Question: I'm using appium to automated an already installed app on my device.
(I didn't write it, and it's not my apk).
After a starting splash activity, comes the main activity with a photo grid view.
After I enter this activity, how can i select a photo of index 3 in a gridView?

I have tried:
'''
List<WebElement> elements = driver.findElements(By.className("android.widget.ImageView"));
WebElement element = elements.get(1);
'''
but didn't know how to continue.
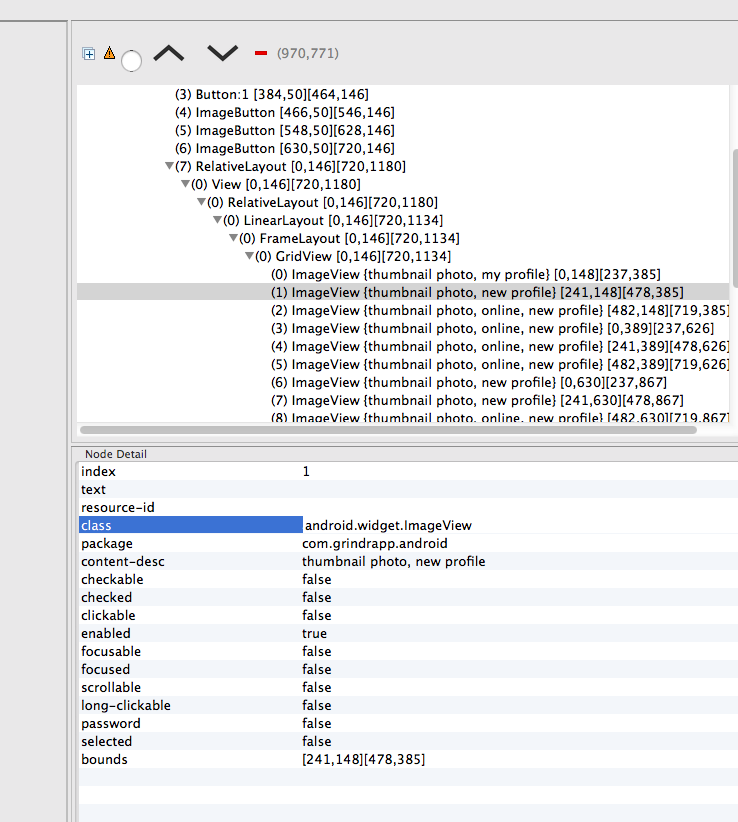
Answer: you can filter it by index. Try this:
'''
driver.findElementsByXPath("//*[@class='android.widget.ImageView' and @index='3']");
'''